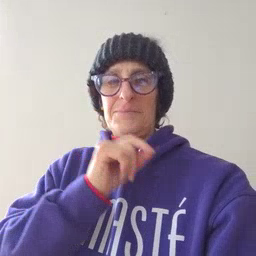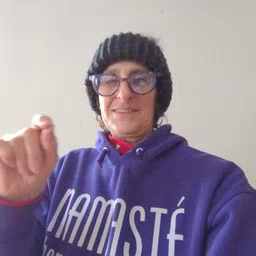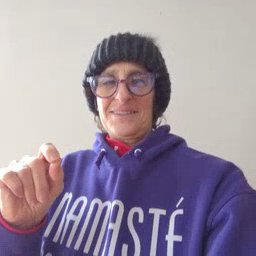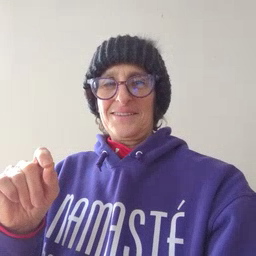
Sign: pencil